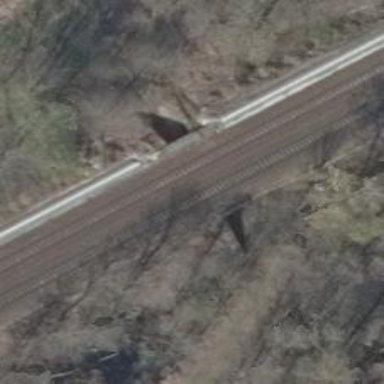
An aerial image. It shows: Bridge over electrified railway with contact line.